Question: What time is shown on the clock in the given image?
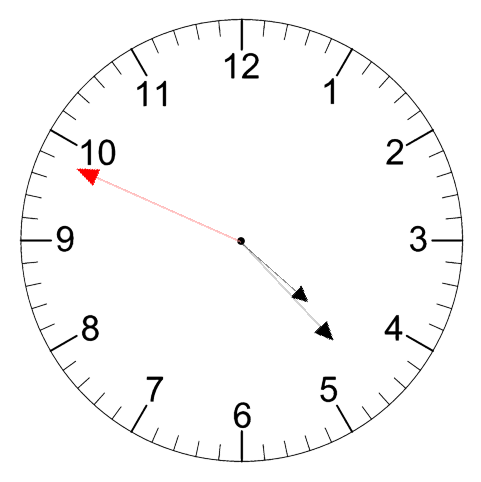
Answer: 04:22:49